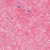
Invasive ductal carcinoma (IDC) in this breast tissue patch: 0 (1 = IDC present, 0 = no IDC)